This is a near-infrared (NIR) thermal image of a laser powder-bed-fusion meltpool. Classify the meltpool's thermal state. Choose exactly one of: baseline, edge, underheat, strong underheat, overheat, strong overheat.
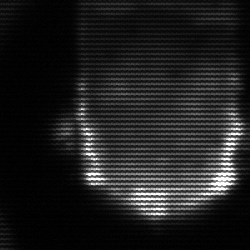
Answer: baseline